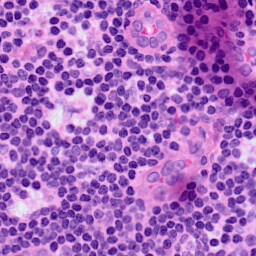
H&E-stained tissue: LymphNode